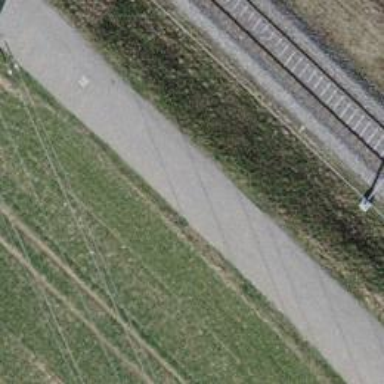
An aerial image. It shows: Asphalt track with grade1 track type mainly used by agricultural motorcars.